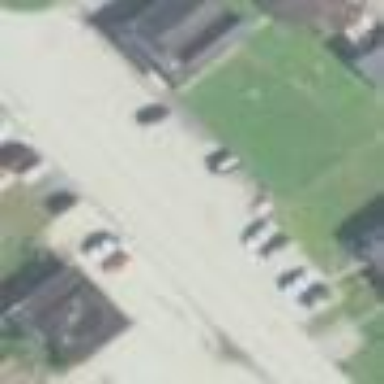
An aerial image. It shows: Parking area.